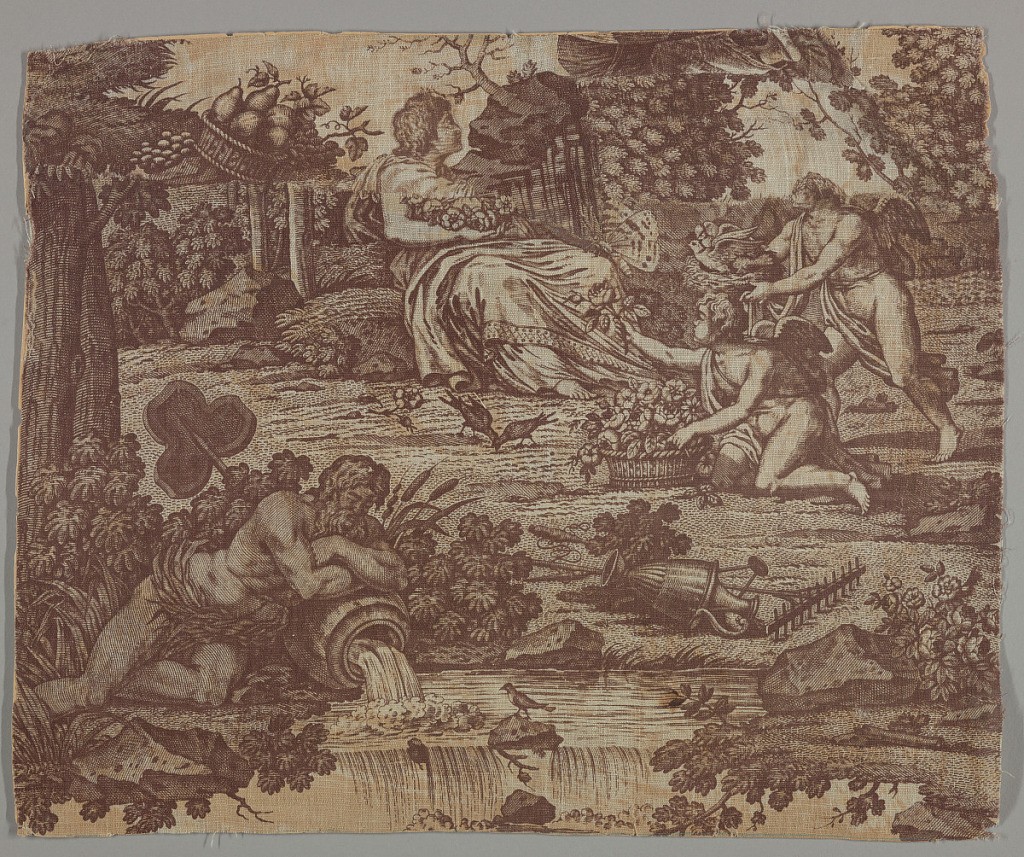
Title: Fragment
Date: ca. 1820
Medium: cotton Technique: printed on plain weave
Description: Fragment shows part of The Lives of the Olympians.Two classical figures at rest in a pastoral setting. Two angels offer flowers and birds to a seated female figure. Male figure rests at the edge of a pond on an urn with flowing water.